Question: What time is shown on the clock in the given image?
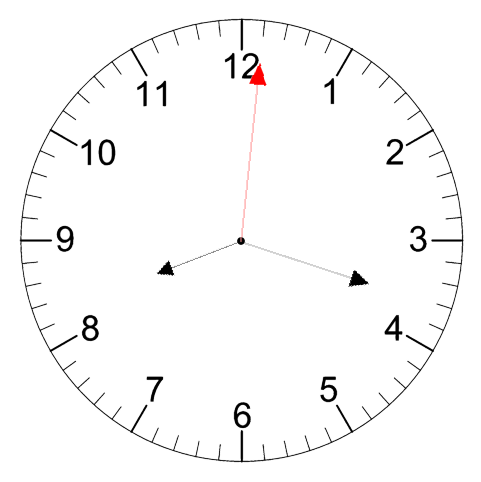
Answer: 08:18:01